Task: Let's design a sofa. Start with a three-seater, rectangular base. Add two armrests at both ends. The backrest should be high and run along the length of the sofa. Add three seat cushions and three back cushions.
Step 403:
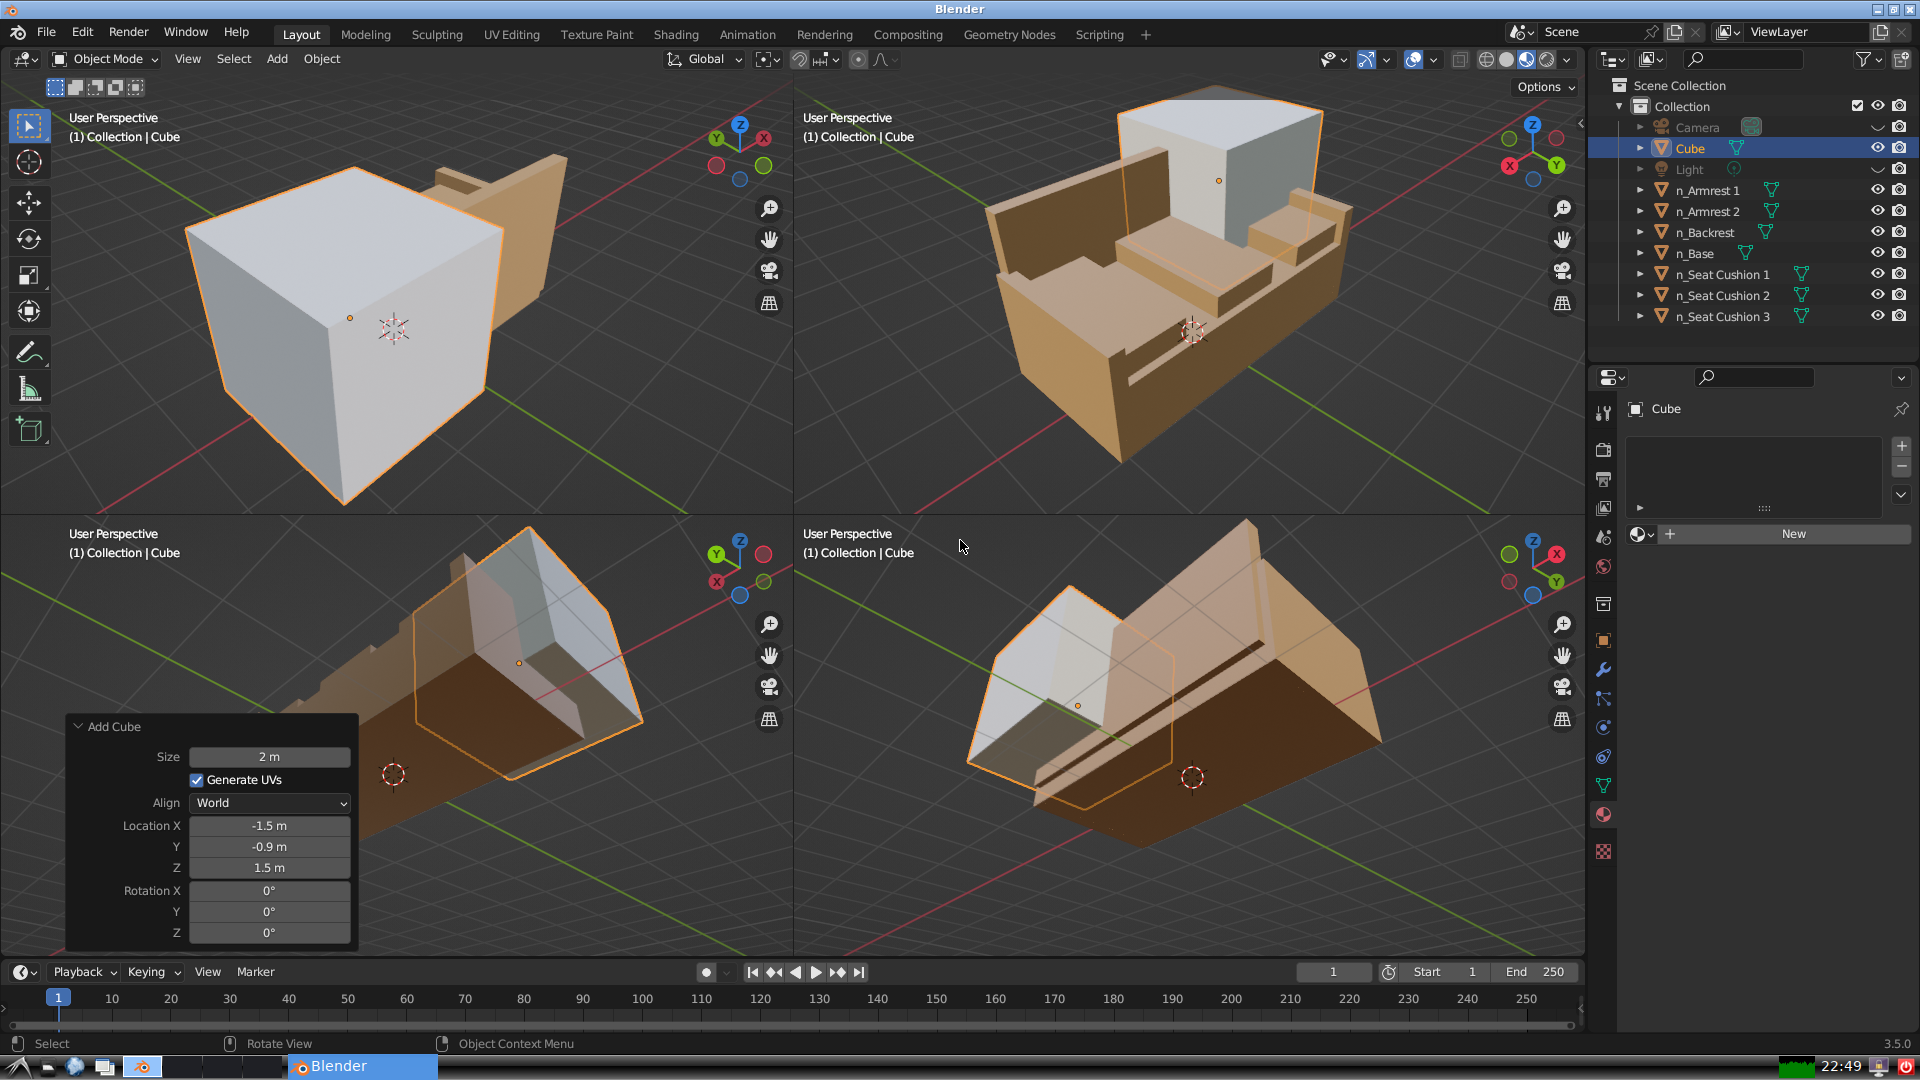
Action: {"key_press": ['Ctrl, Home']}